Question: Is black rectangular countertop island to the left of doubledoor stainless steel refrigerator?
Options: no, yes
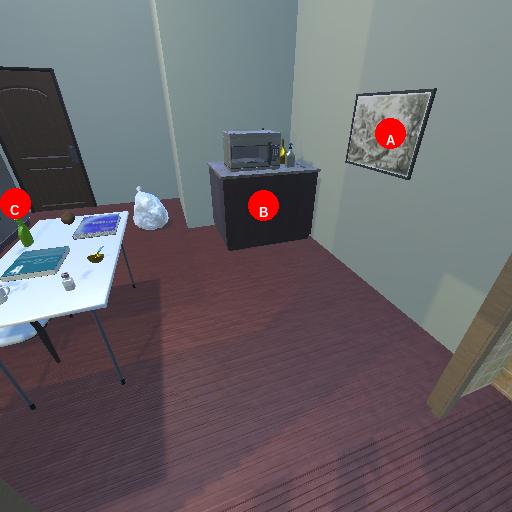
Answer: no